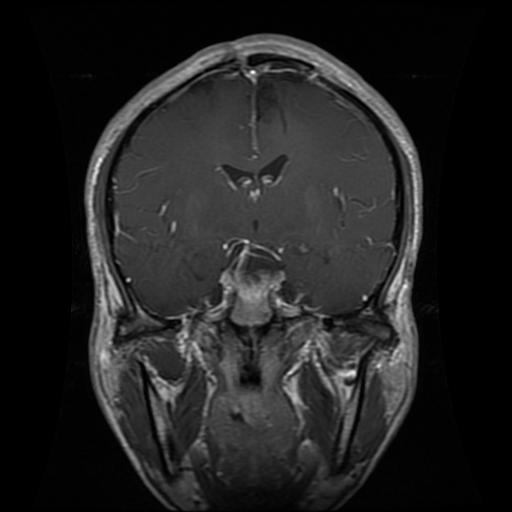
Label: glioma